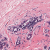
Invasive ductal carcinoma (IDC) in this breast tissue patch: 0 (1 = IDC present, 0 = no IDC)